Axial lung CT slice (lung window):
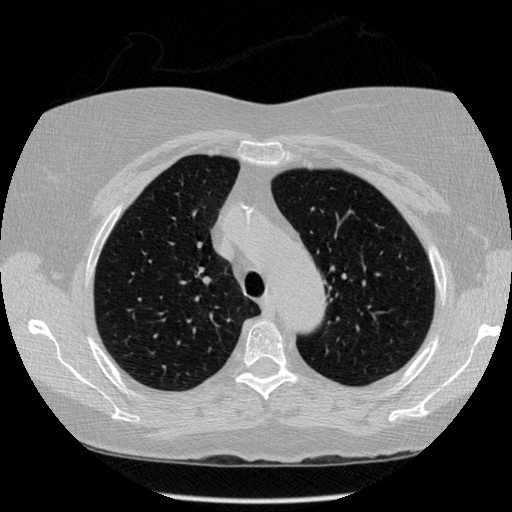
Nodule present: no